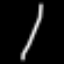
Label: palm tree